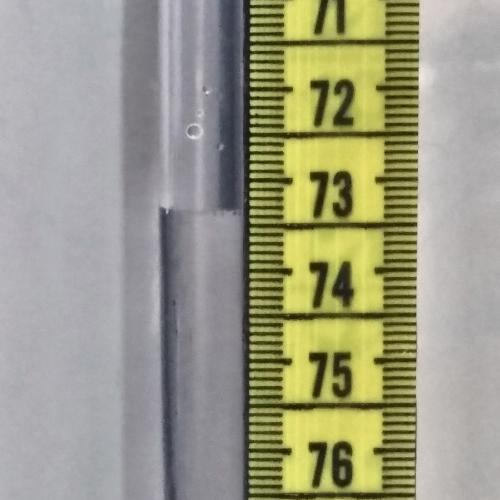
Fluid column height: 73.3 cm